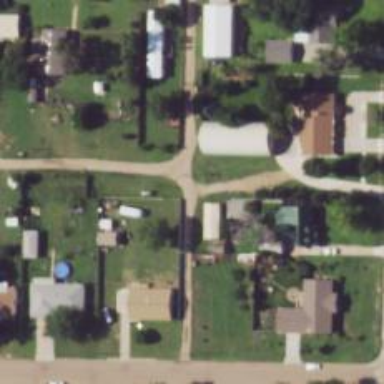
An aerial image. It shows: Alley classified as service road.